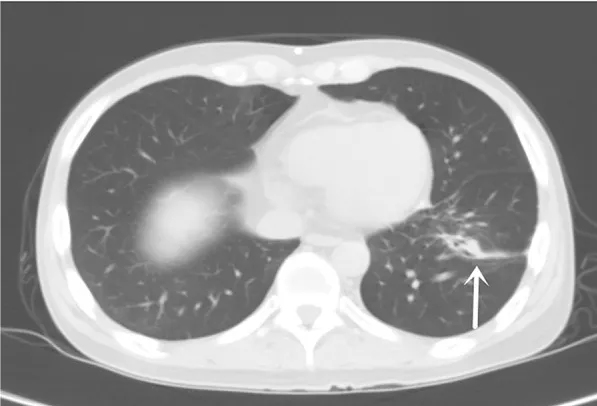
(C) Chest CT pulmonary window on September 18, 2019 showed an irregular solid mass striated shadow in the lower lobe of the left lung at 2.1 x 0.4 cm in size.
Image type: radiology (ct)